Field crop: tomato
Growth stage: 2
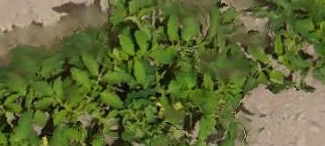
Species: tomato